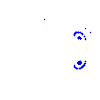
Particle: electron